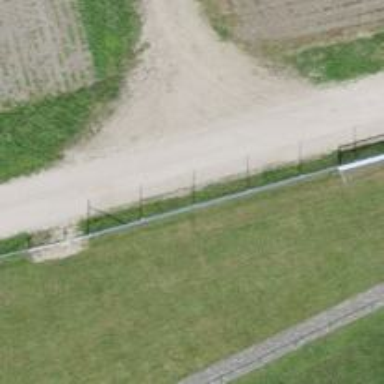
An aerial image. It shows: Gravel track with grade2 tracktype.